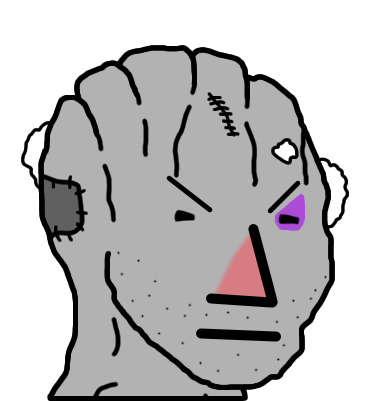
Label: 5_NPC